一年级 · 算术
总共要吹78个气球，已经吹了8个了。

答: 还要再吹 $(\quad)$ 个气球。
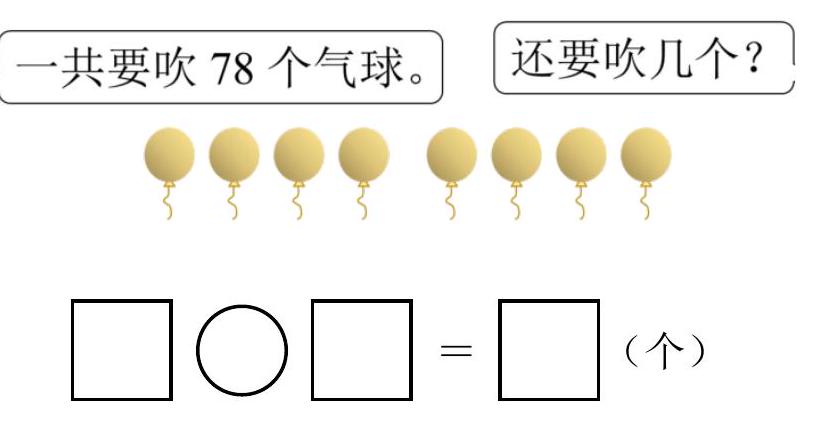
答案: 详解$78-8=70$ (个)

答: 还要再吹 70 个气球。